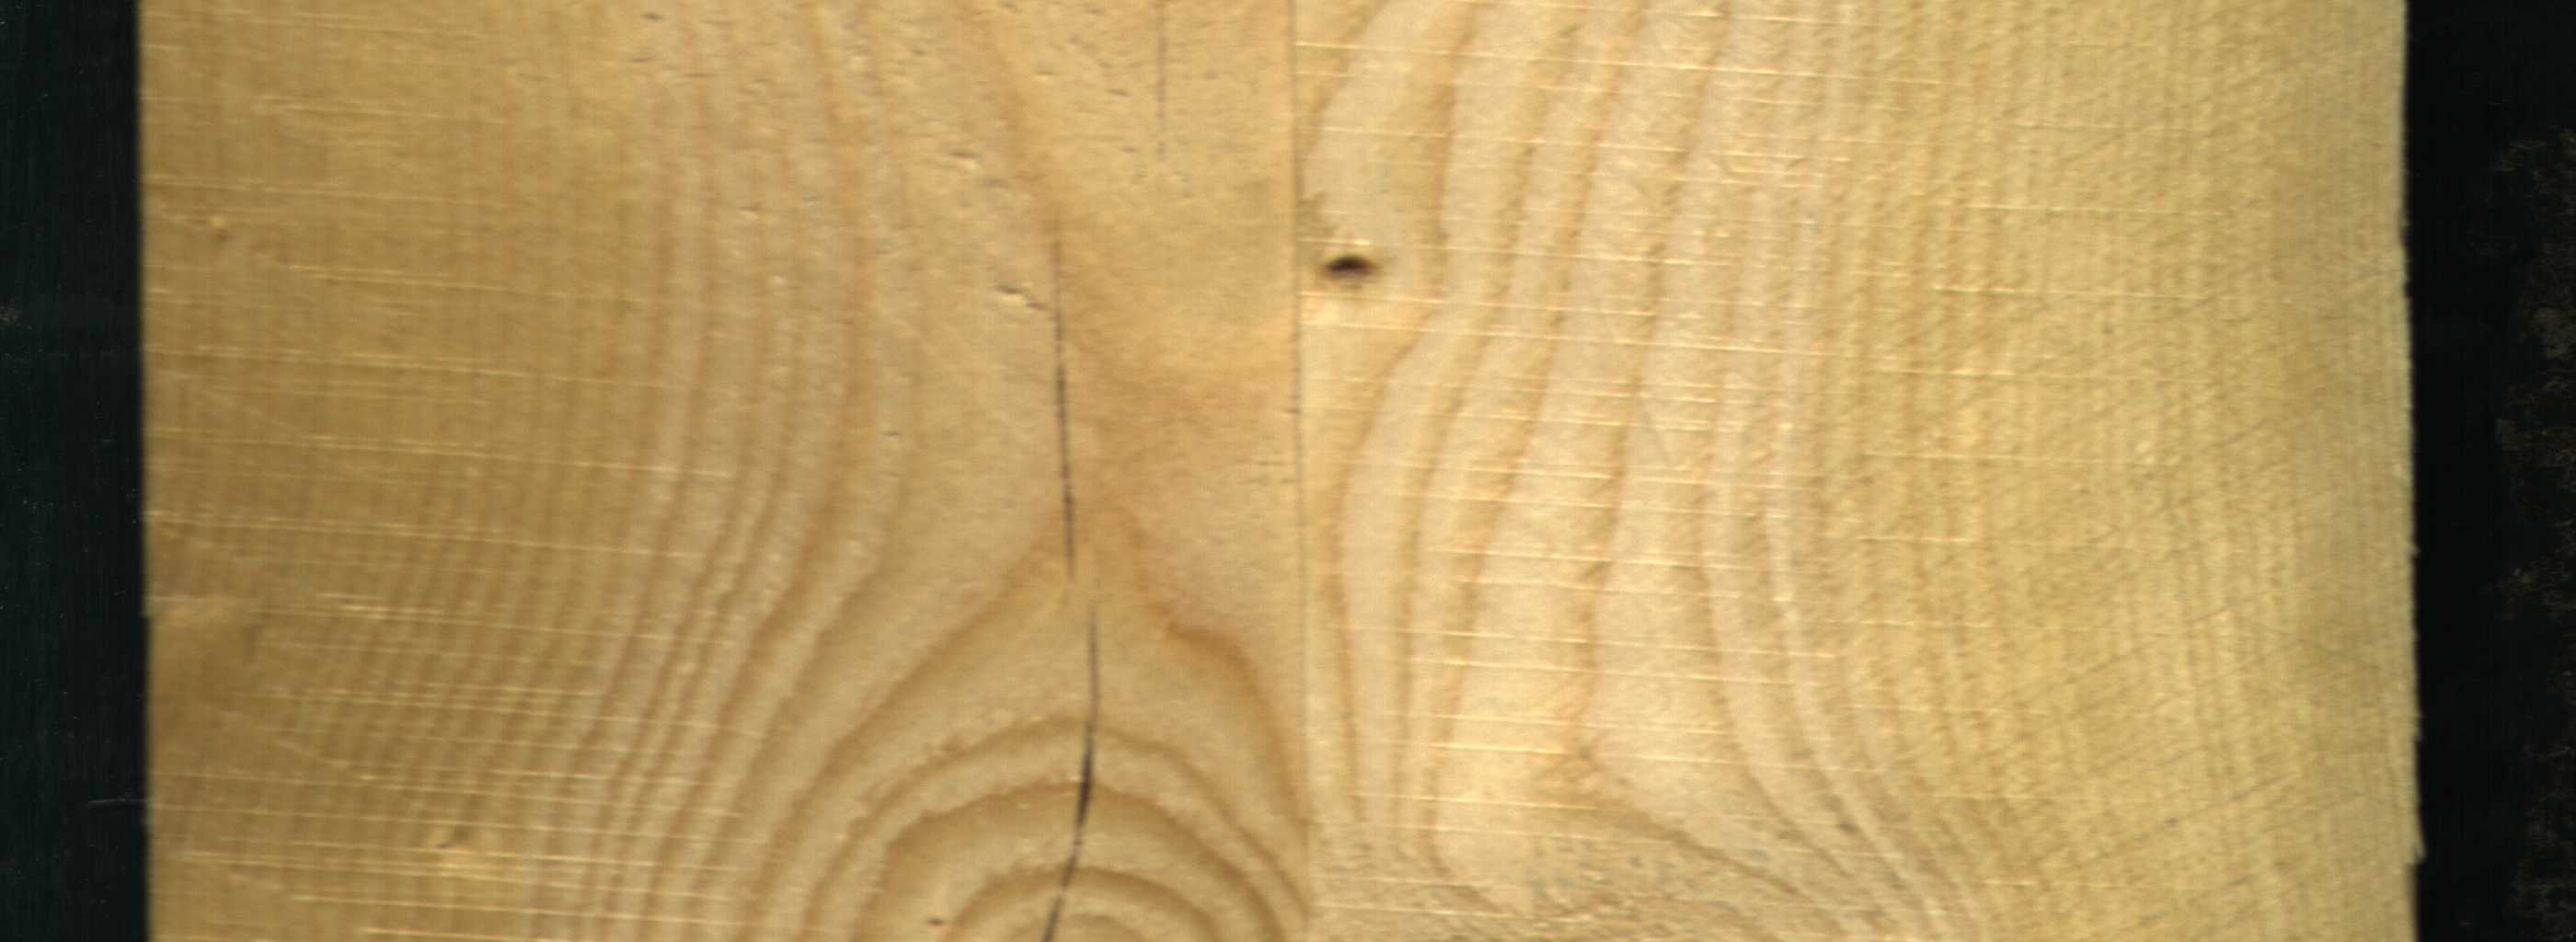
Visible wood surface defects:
Crack
Crack
Dead_Knot